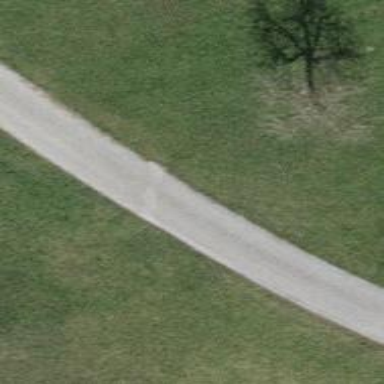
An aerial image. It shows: Unclassified road with asphalt surface.